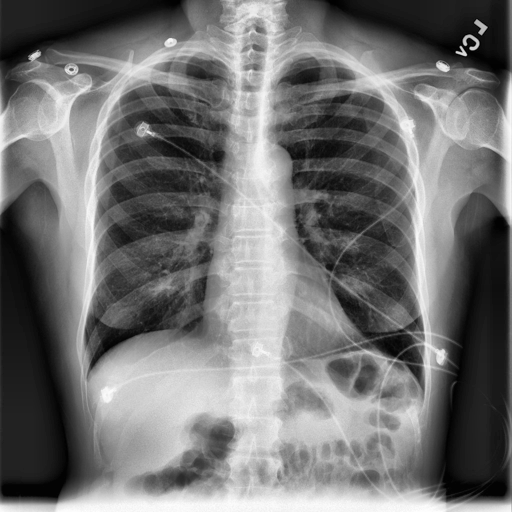
Finding: NORMAL